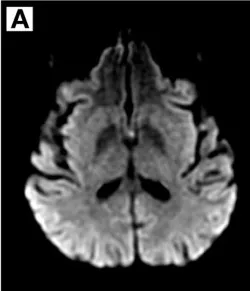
Magnetic resonance imaging findings. (A,B) Diffusion- weighted imaging shows a small hyperintense area in the left fornix 1 and 3 days after symptom onset, respectively.
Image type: radiology (mri)